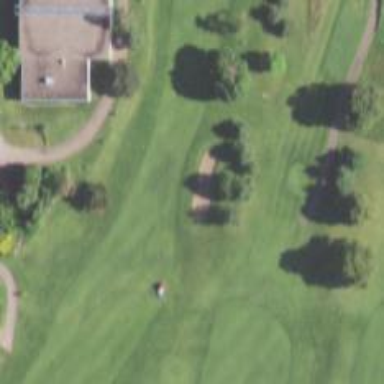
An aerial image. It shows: View of golf hole.